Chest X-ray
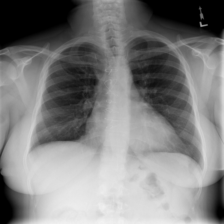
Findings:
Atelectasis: negative
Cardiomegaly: negative
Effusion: negative
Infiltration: negative
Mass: negative
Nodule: negative
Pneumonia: negative
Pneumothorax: negative
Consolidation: negative
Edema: negative
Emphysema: negative
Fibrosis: negative
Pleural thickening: negative
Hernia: negative